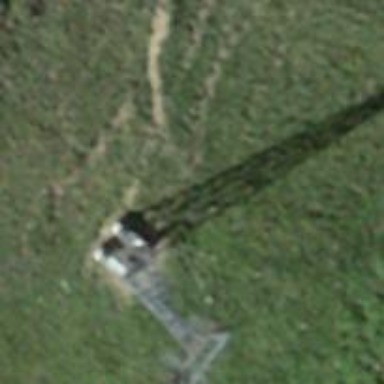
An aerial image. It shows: Pylon used for aerialway.